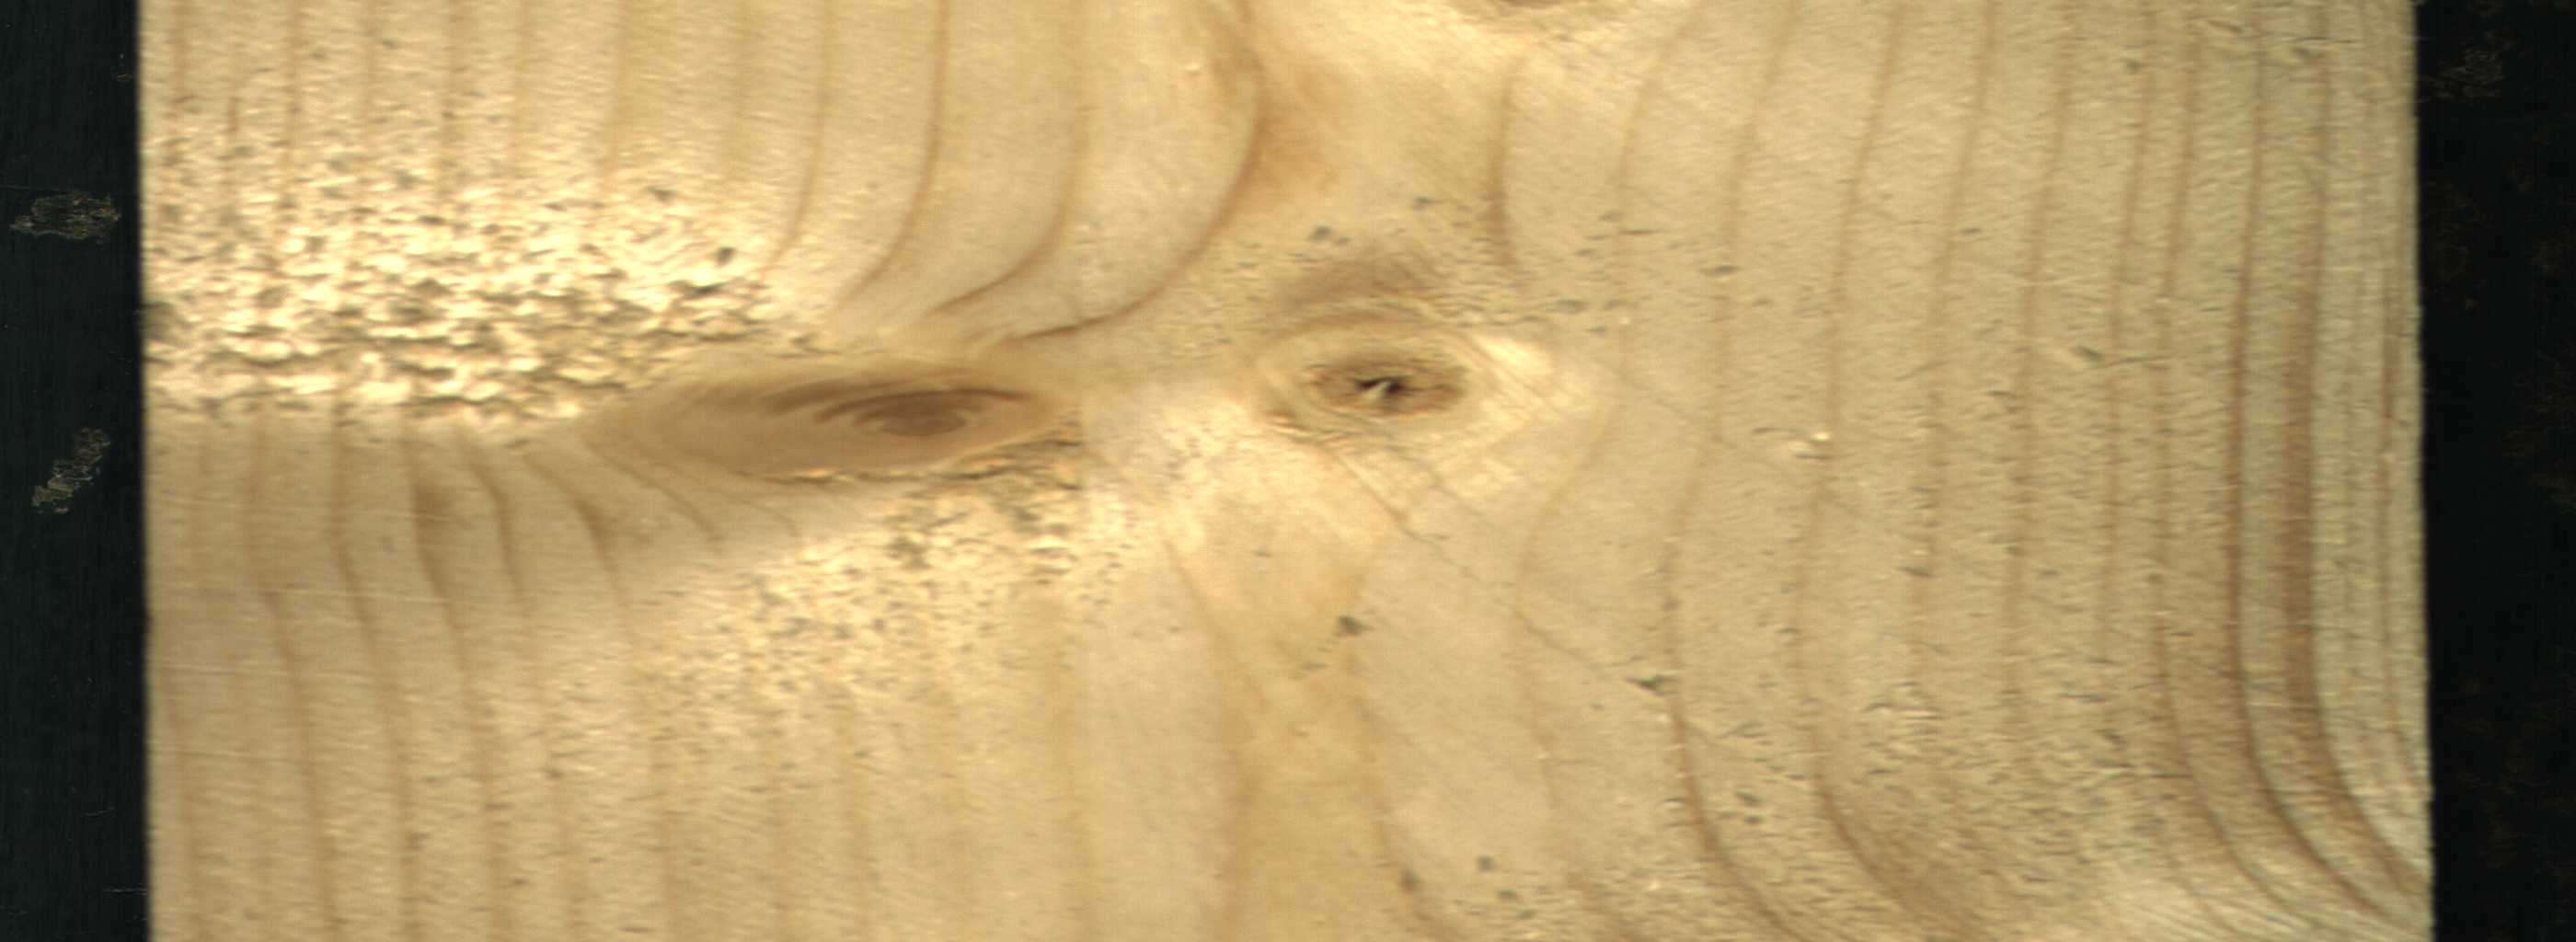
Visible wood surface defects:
knot_with_crack
Live_Knot